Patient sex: F
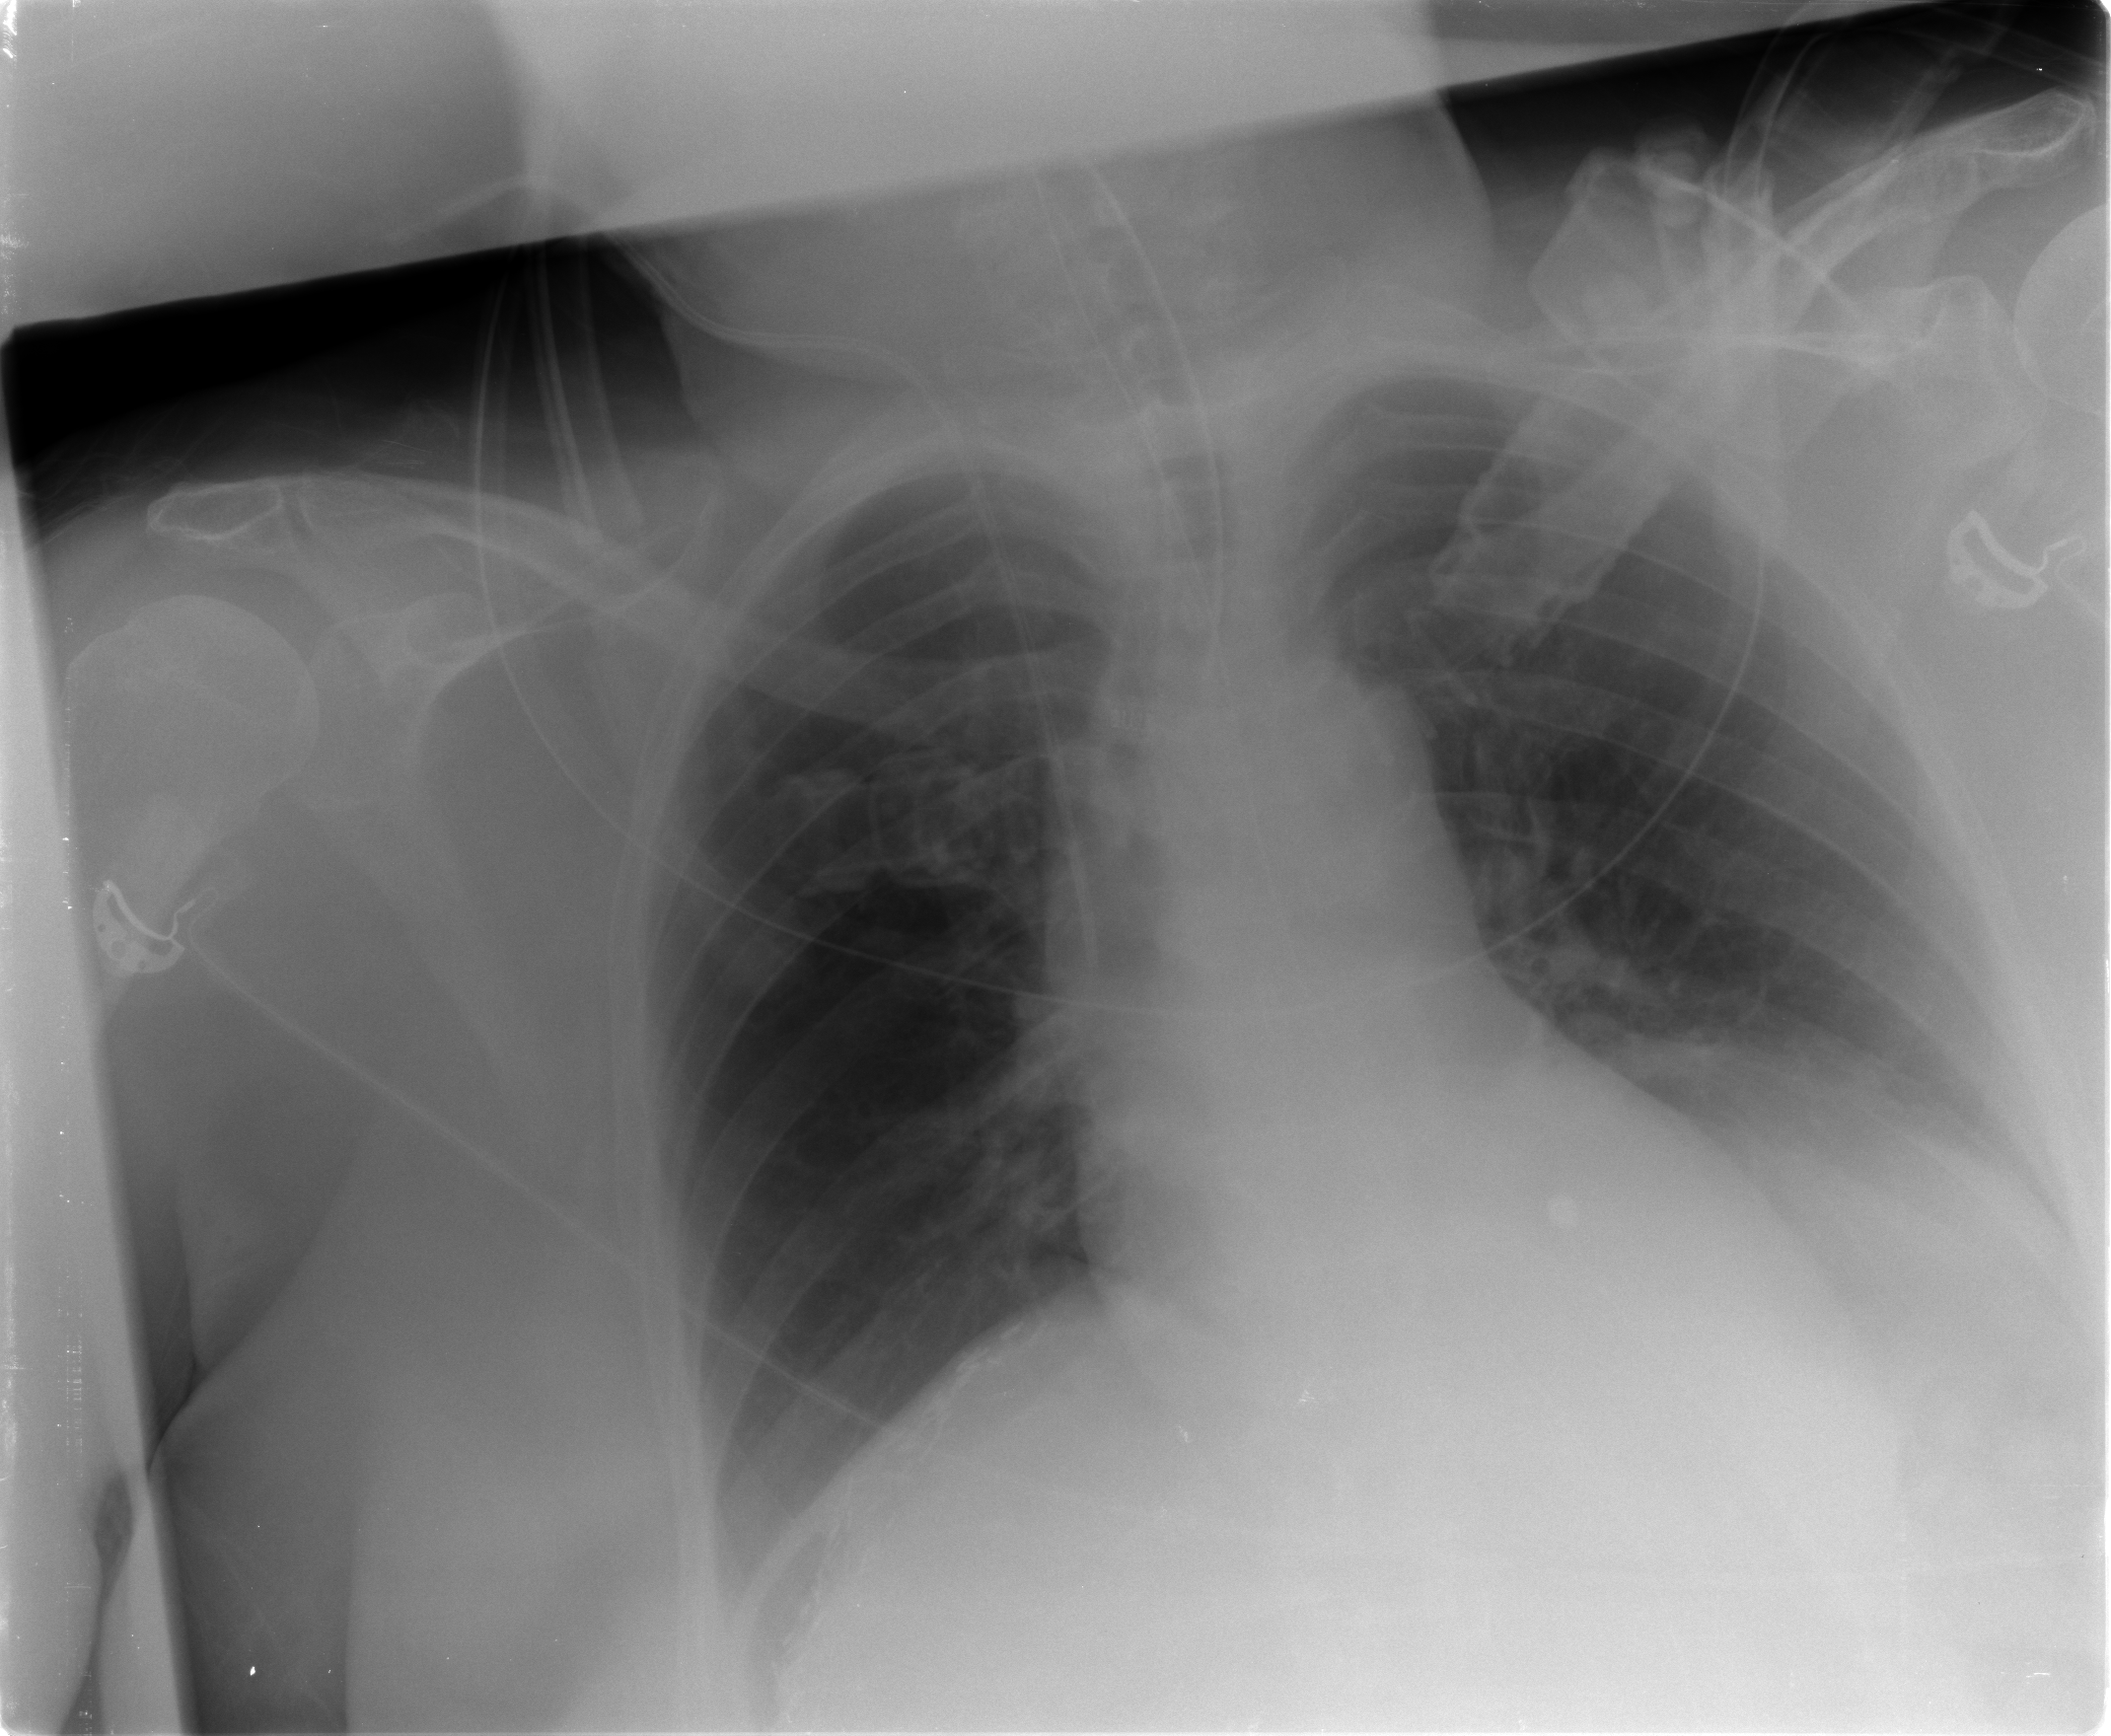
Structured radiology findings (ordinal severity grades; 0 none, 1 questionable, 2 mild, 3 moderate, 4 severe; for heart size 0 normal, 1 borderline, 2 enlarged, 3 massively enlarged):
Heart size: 0
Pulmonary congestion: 0
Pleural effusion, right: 0
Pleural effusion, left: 0
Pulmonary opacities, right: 0
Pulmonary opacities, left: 0
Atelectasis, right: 2
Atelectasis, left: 2